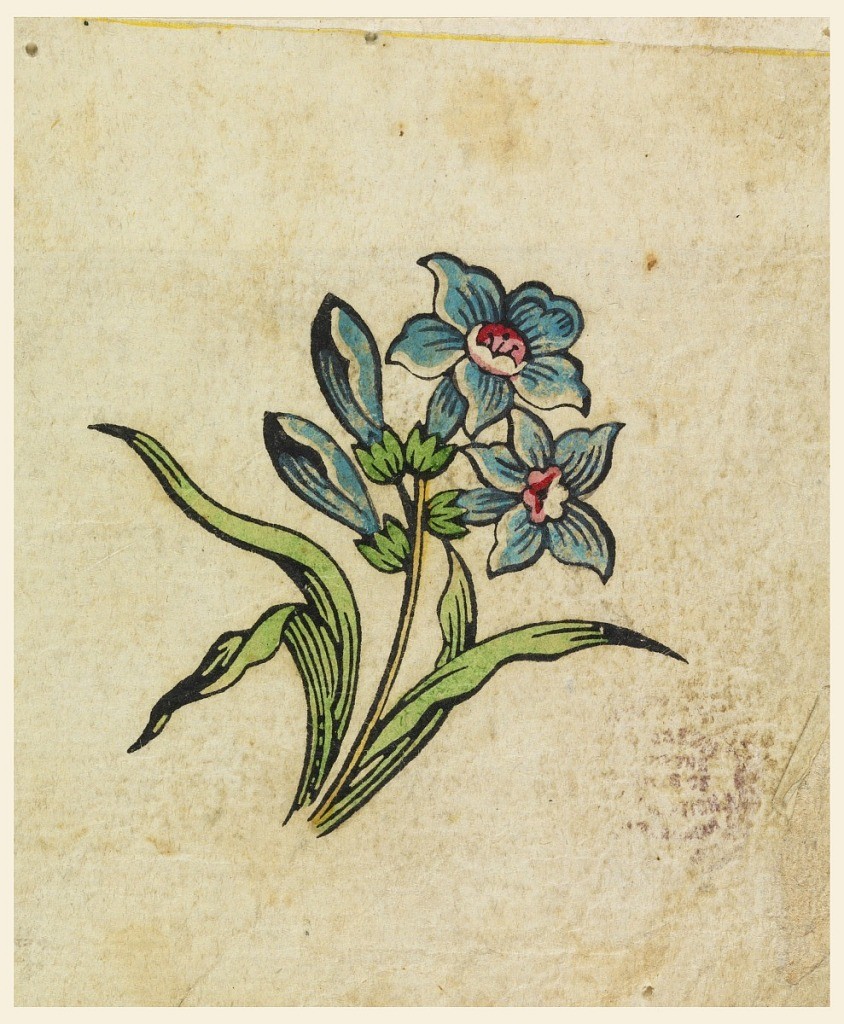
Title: Woodblock Trial Proof for a Printed Textile
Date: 1780–90
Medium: Brush and gouache on white paper
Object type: Drawing
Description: Blue tuberose blooms and buds with leaves on single stem.